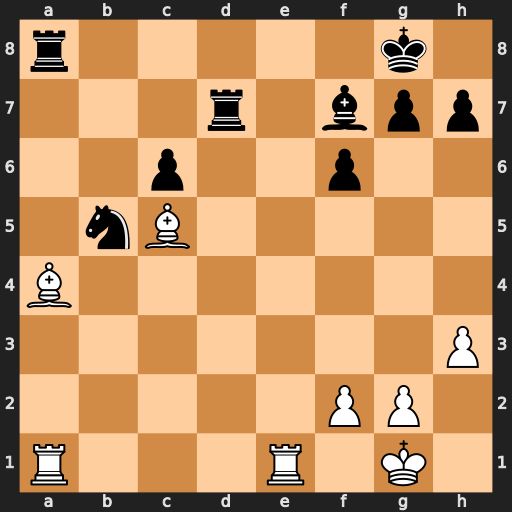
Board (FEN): r5k1/3r1bpp/2p2p2/1nB5/B7/7P/5PP1/R3R1K1
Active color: w
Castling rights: -
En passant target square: -
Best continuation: Bxb5 Rxa1 Rxa1 cxb5 Ra8+ Be8 Rxe8+